【题型】解答题　【知识点】解析几何　【难度】easy
$\triangle ABC$ 的底边 $BC=10$，$\angle A = \dfrac{1}{2}\angle B$，以 $B$ 为极点，$BC$ 为极轴，求顶点 $A$ 的轨迹的极坐标方程。
【解答】
\vspace{1em}

\textbf{【答案】} $\rho = 20\cos\theta + 10 \left(-\dfrac{2\pi}{3} < \theta < \dfrac{2\pi}{3} \text{且} \theta \neq 0\right)$。

\vspace{1em}

\textbf{【分析】}
设 $A(\rho,\theta)$，由正弦定理建立极坐标方程且化简即得。

\vspace{1em}

\textbf{【详解】}
令 $A(\rho,\theta)$，$A$ 点在极轴上方时，在 $\triangle ABC$ 中，$\angle B = \theta$，$\angle A = \dfrac{\theta}{2}$，$\angle ACB = \pi - \dfrac{3}{2}\theta$，

$|BC|=10$，$|AB|=\rho$，当 $A$ 点在极轴上方时，$\pi - \dfrac{3}{2}\theta > 0$，$\theta < \dfrac{2\pi}{3}$，即 $0 < \theta < \dfrac{2\pi}{3}$。

由正弦定理得
\[
\frac{\rho}{\sin\left(\pi - \dfrac{3}{2}\theta\right)} = \frac{10}{\sin\dfrac{\theta}{2}},
\]
\[
\rho = \frac{10\sin\left(\pi - \dfrac{3}{2}\theta\right)}{\sin\dfrac{\theta}{2}} = \frac{10\left(\sin\theta\cos\dfrac{\theta}{2} + \cos\theta\sin\dfrac{\theta}{2}\right)}{\sin\dfrac{\theta}{2}}
\]
\[
= 10\left(2\cos^2\dfrac{\theta}{2} + \cos\theta\right) = 10(2\cos\theta + 1) = 20\cos\theta + 10,
\]

此时 $A$ 点轨迹的极坐标方程为 $\rho = 20\cos\theta + 10 \left(0 < \theta < \dfrac{2\pi}{3}\right)$；

由对称性，$A$ 点在极轴下方时可得极坐标方程为 $\rho = 20\cos\theta + 10 \left(-\dfrac{2\pi}{3} < \theta < 0\right)$，

所以 $A$ 点轨迹的极坐标方程为
\[
\rho = 20\cos\theta + 10 \left(-\dfrac{2\pi}{3} < \theta < \dfrac{2\pi}{3} \text{且} \theta \neq 0\right)。
\]

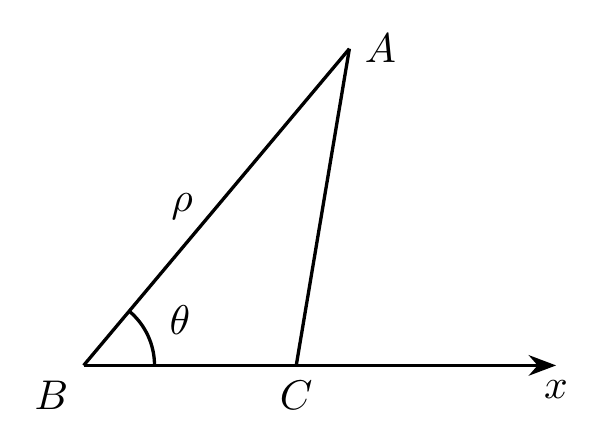